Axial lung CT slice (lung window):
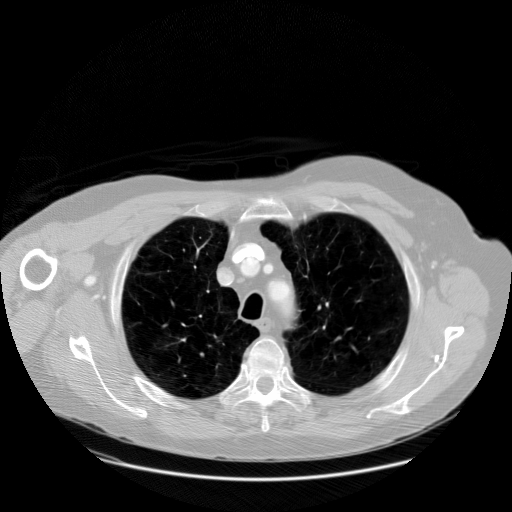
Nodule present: no